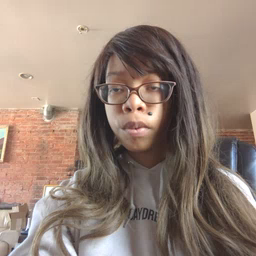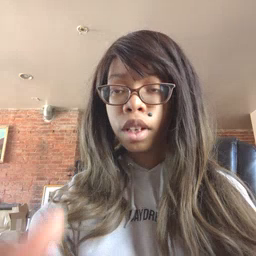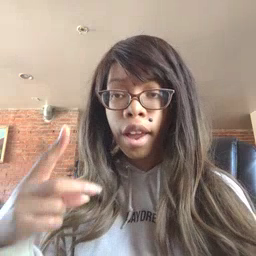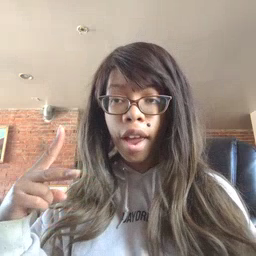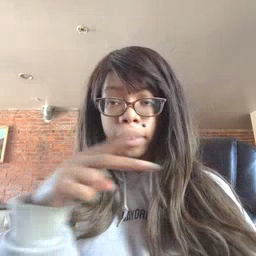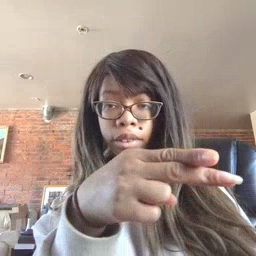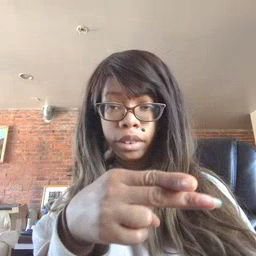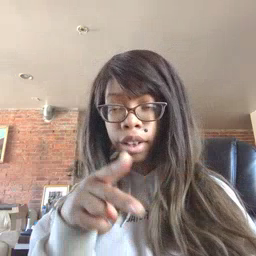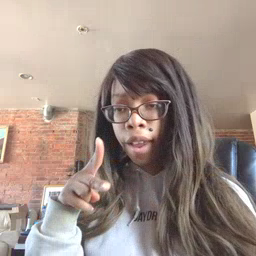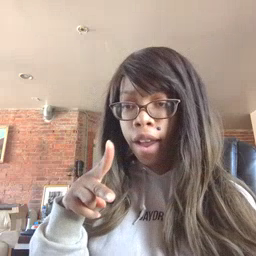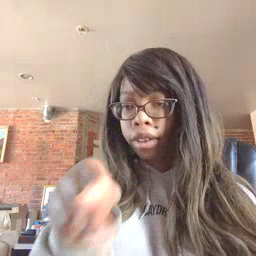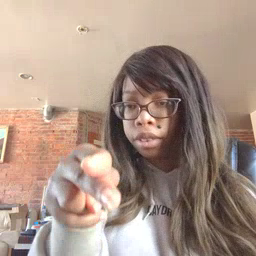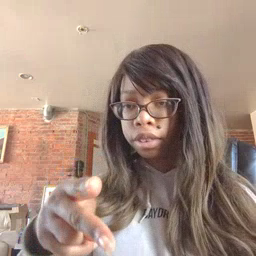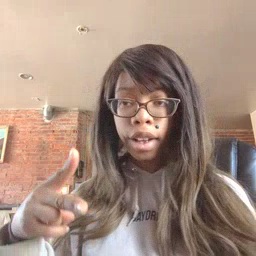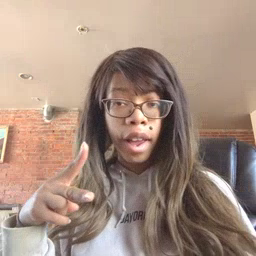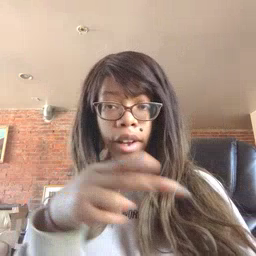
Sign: cut